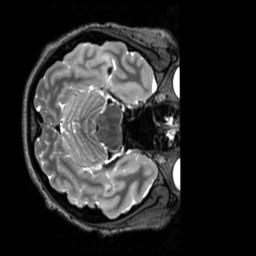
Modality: T2w
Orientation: axial
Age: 24
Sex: female
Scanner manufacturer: siemens
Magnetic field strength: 3 T
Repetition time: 3.2 s
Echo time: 0.728 s